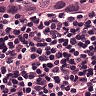
Metastatic tissue present: yes